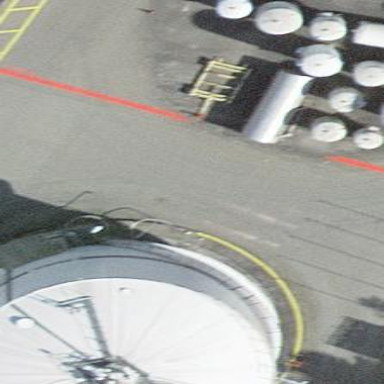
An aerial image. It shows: Building with storage tank.